Field crop: maize
Growth stage: 2
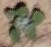
Species: chenopodium